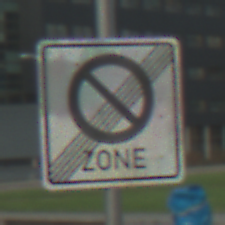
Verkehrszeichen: EndeEingeschraenktesHalteverbotZone
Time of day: MorningAfternoon
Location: Outdoor (Urban)
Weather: PartlyCloudy
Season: NotSpecified
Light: Natural